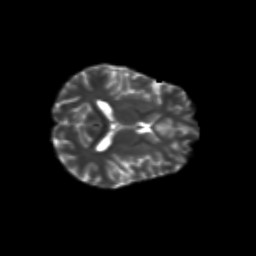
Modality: T2w
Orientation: axial
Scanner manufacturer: siemens
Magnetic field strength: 3 T
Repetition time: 9.2 s
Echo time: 0.084 s